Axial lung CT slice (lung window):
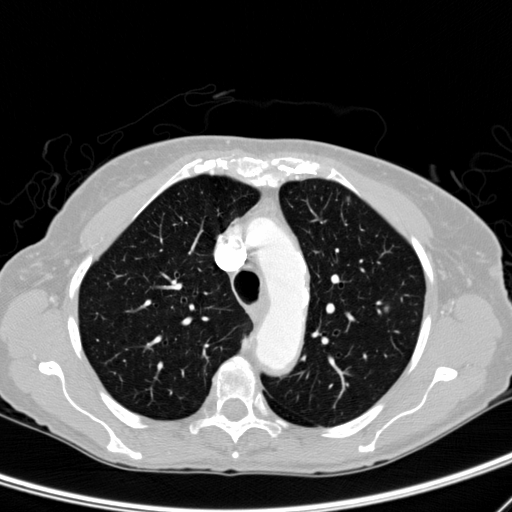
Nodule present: yes
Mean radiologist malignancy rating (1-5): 2.333